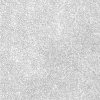
Atmospheric dust classification: dusty